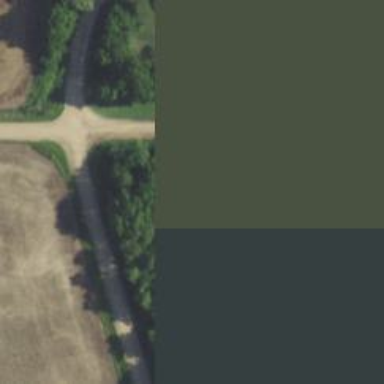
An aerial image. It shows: Unclassified road on bridge.